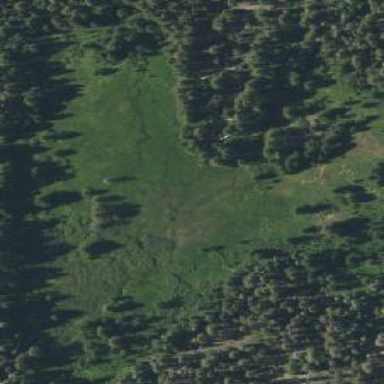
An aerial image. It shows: Beautiful meadow.